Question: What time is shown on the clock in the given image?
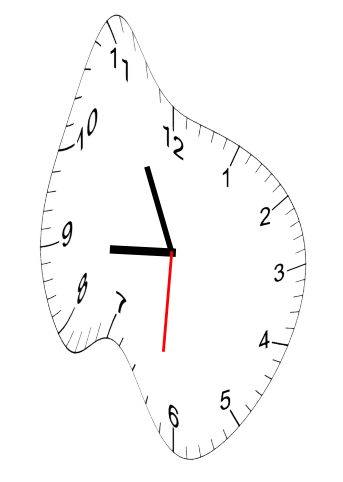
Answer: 08:55:31